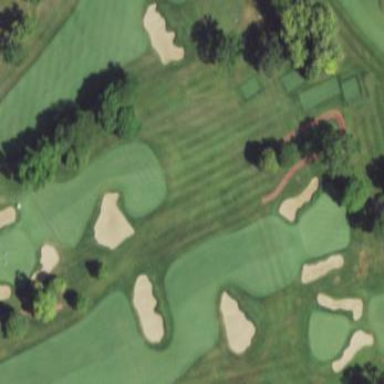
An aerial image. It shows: Well-maintained grassy area designated for golfing. It is mown fairway used for the sport of golf.